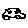
Label: car